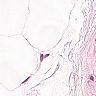
Metastatic tissue present: no